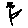
Label: flower